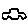
Label: car